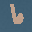
Label: 6